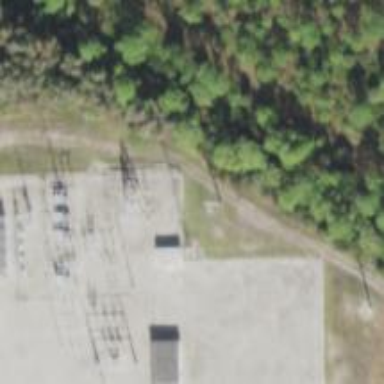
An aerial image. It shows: Power tower.